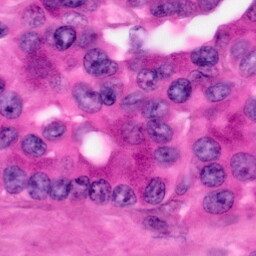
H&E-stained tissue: Pancreatic